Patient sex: F
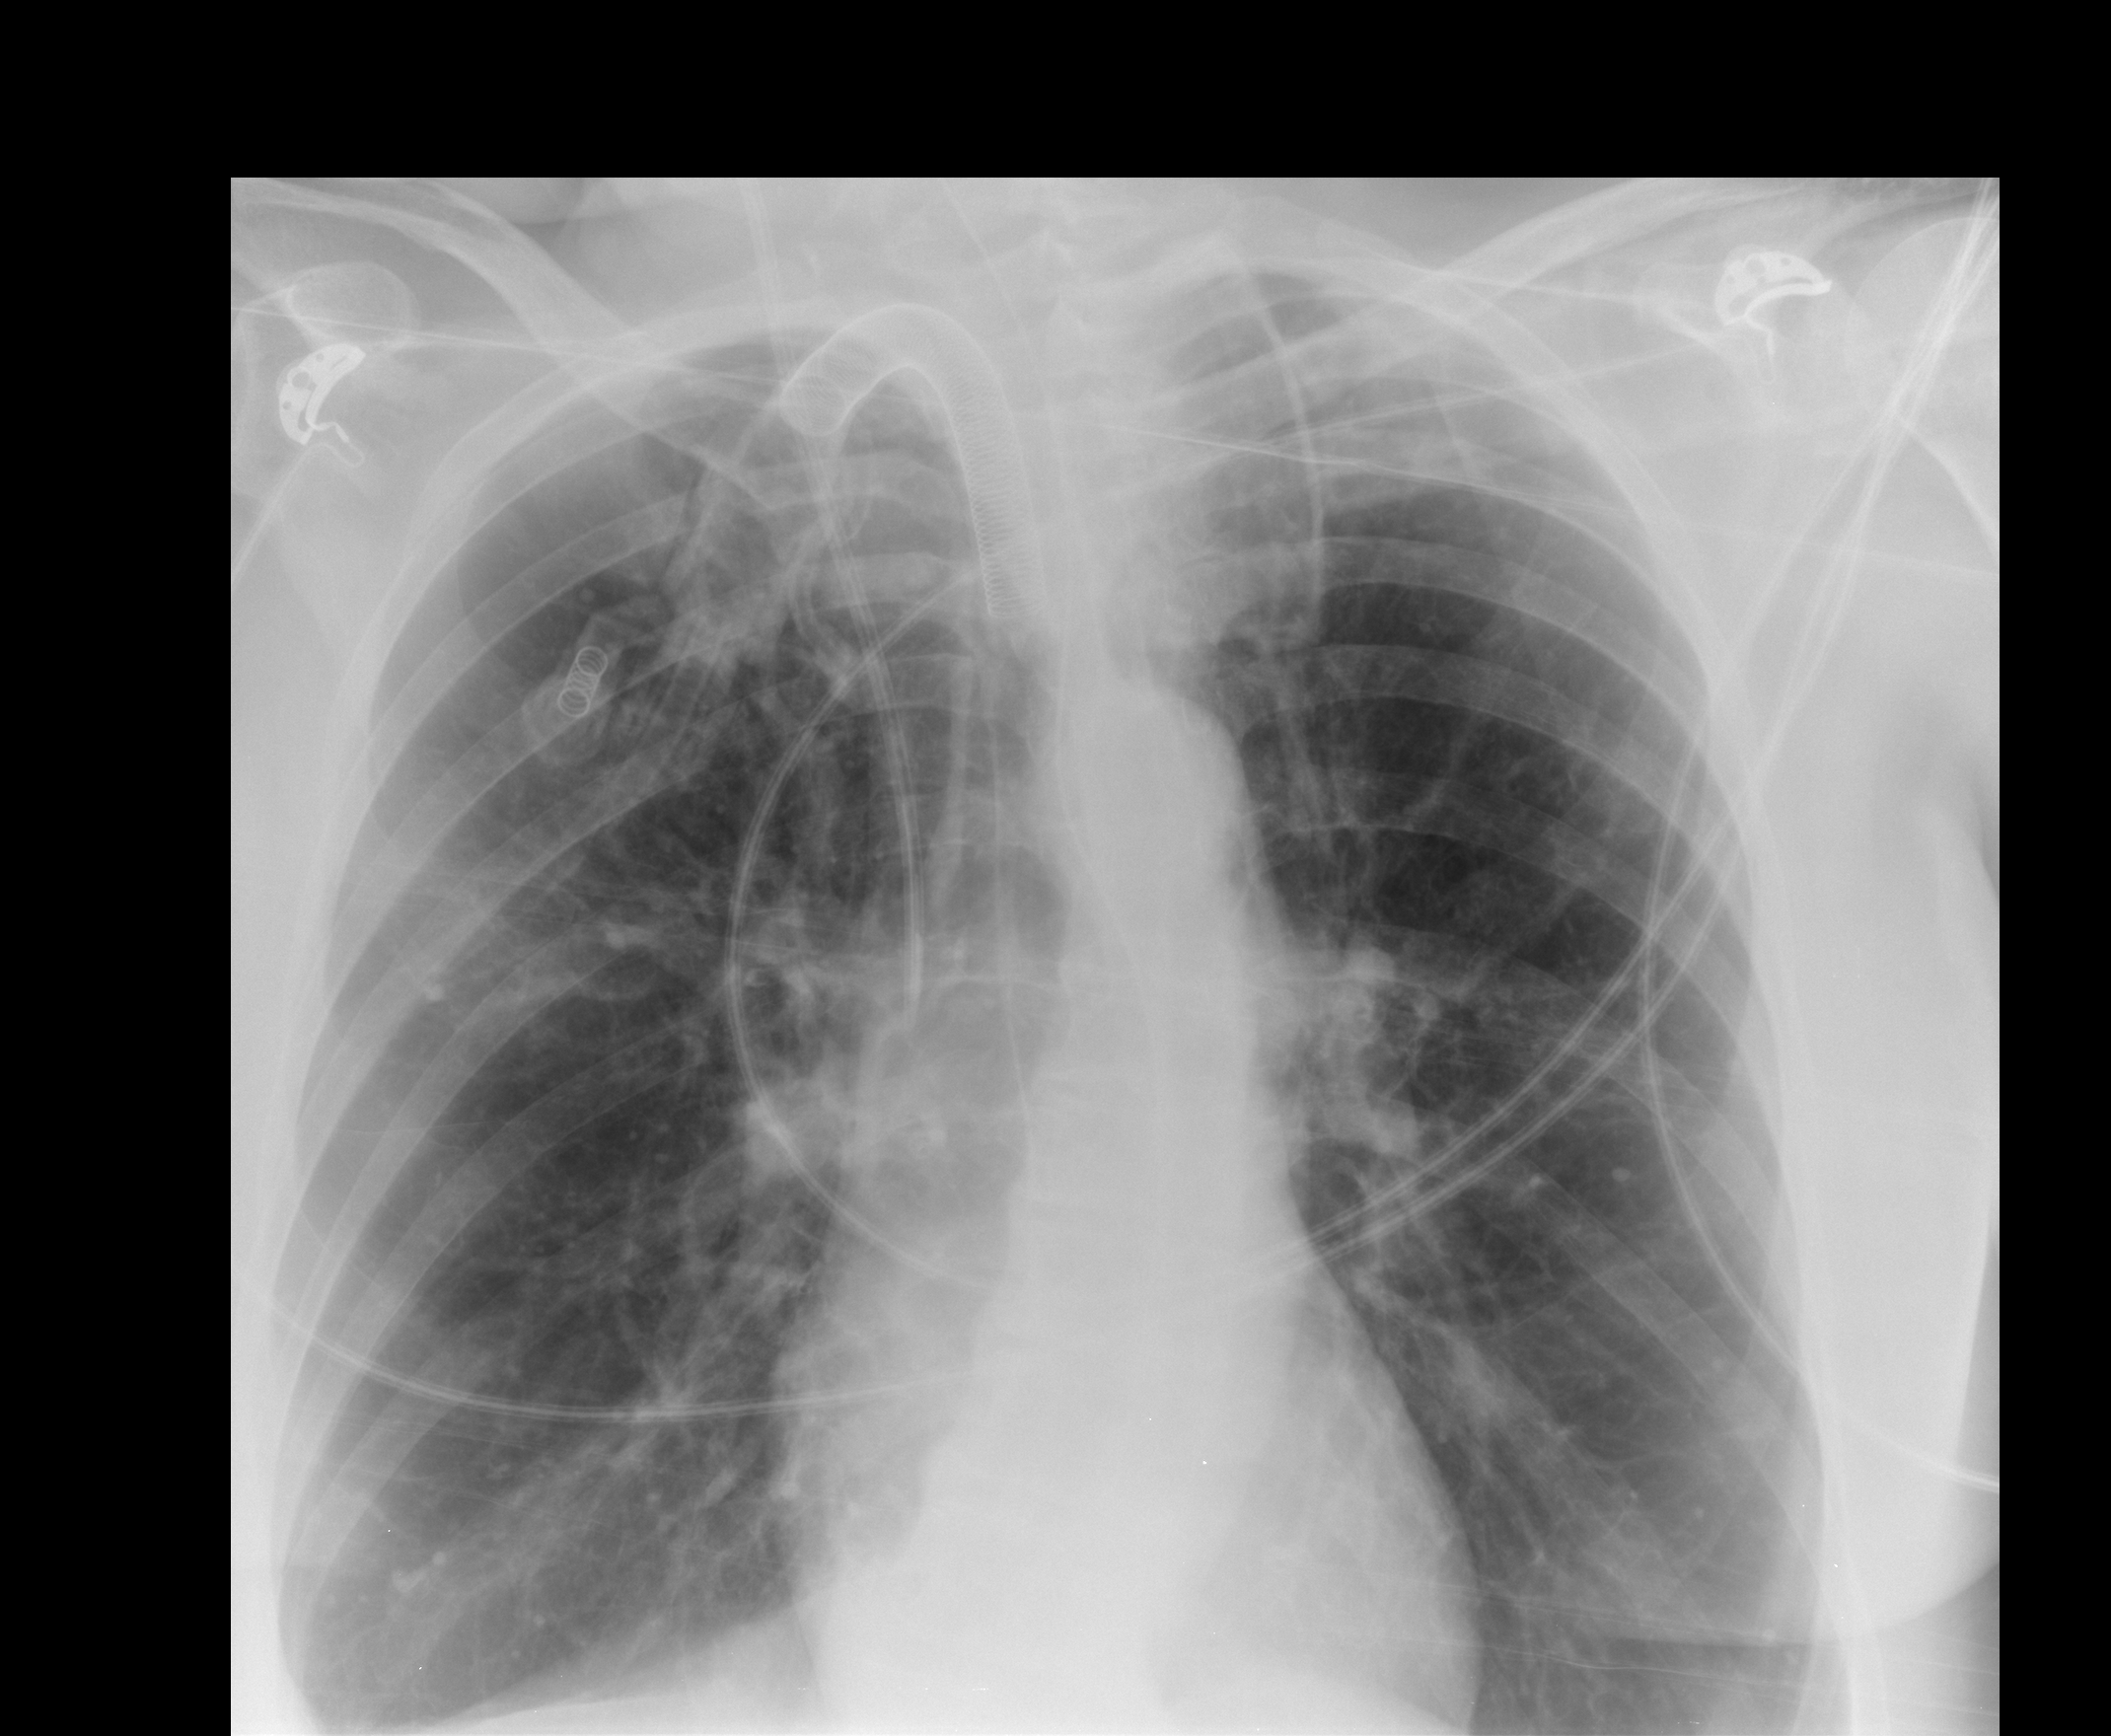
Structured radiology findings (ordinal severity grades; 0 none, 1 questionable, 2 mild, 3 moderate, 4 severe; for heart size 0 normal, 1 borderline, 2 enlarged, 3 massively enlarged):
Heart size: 0
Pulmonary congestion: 0
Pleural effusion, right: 1
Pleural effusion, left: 2
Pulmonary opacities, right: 0
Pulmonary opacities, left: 0
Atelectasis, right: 0
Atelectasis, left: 0